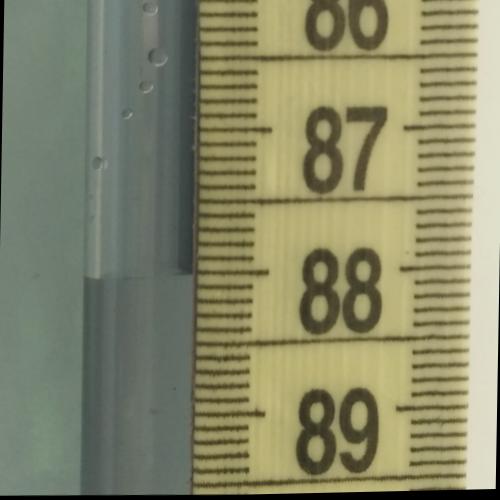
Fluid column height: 88.0 cm